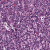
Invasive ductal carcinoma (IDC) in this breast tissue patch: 1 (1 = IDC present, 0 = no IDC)